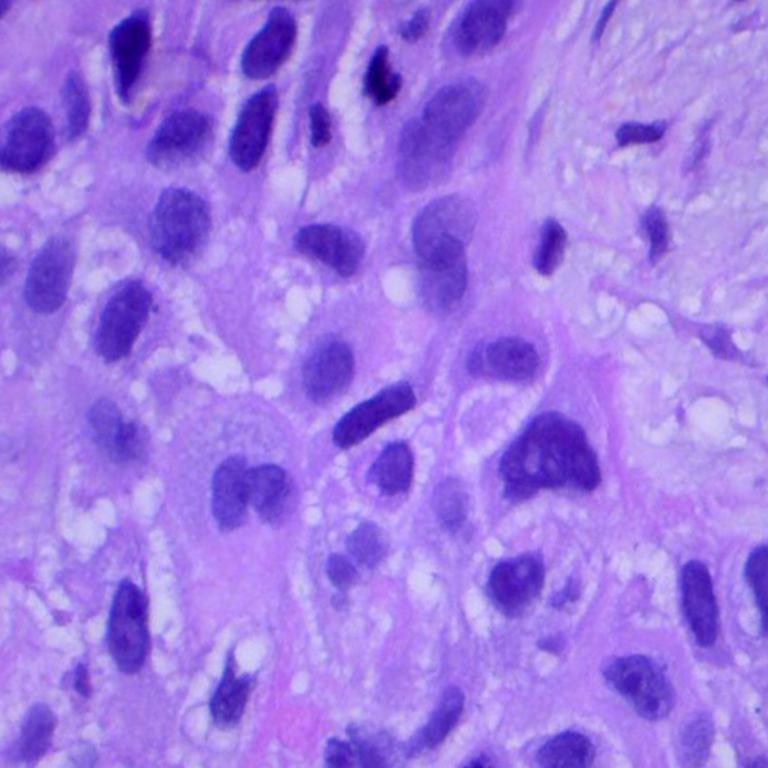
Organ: lung
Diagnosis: squamous carcinomas